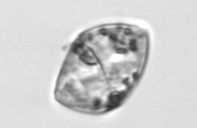
Label: Gyrodinium